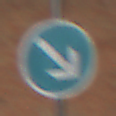
Verkehrszeichen: VorgeschriebeneVorbeifahrtRechts
Umgebung: Outdoor, Suburban
Tageszeit: MorningAfternoon
Wetter: PartlyCloudy
Licht: Natural
Jahreszeit: NotSpecified
Kontrast: HighContrast